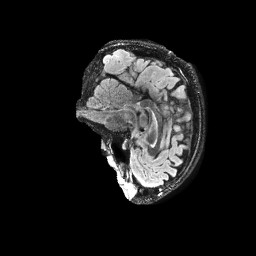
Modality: FLAIR
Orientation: sagittal
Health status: ill
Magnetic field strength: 3 T